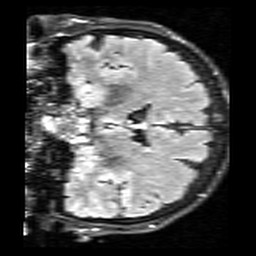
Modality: FLAIR
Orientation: coronal
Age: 71
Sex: female
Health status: healthy
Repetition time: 12 s
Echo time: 0.095 s